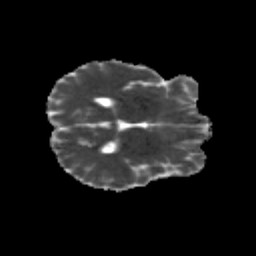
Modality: MD
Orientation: axial
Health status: healthy
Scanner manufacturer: siemens
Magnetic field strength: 3 T
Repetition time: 12 s
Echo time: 0.092 s